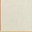
Piece: xx